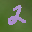
Label: 2